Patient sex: M
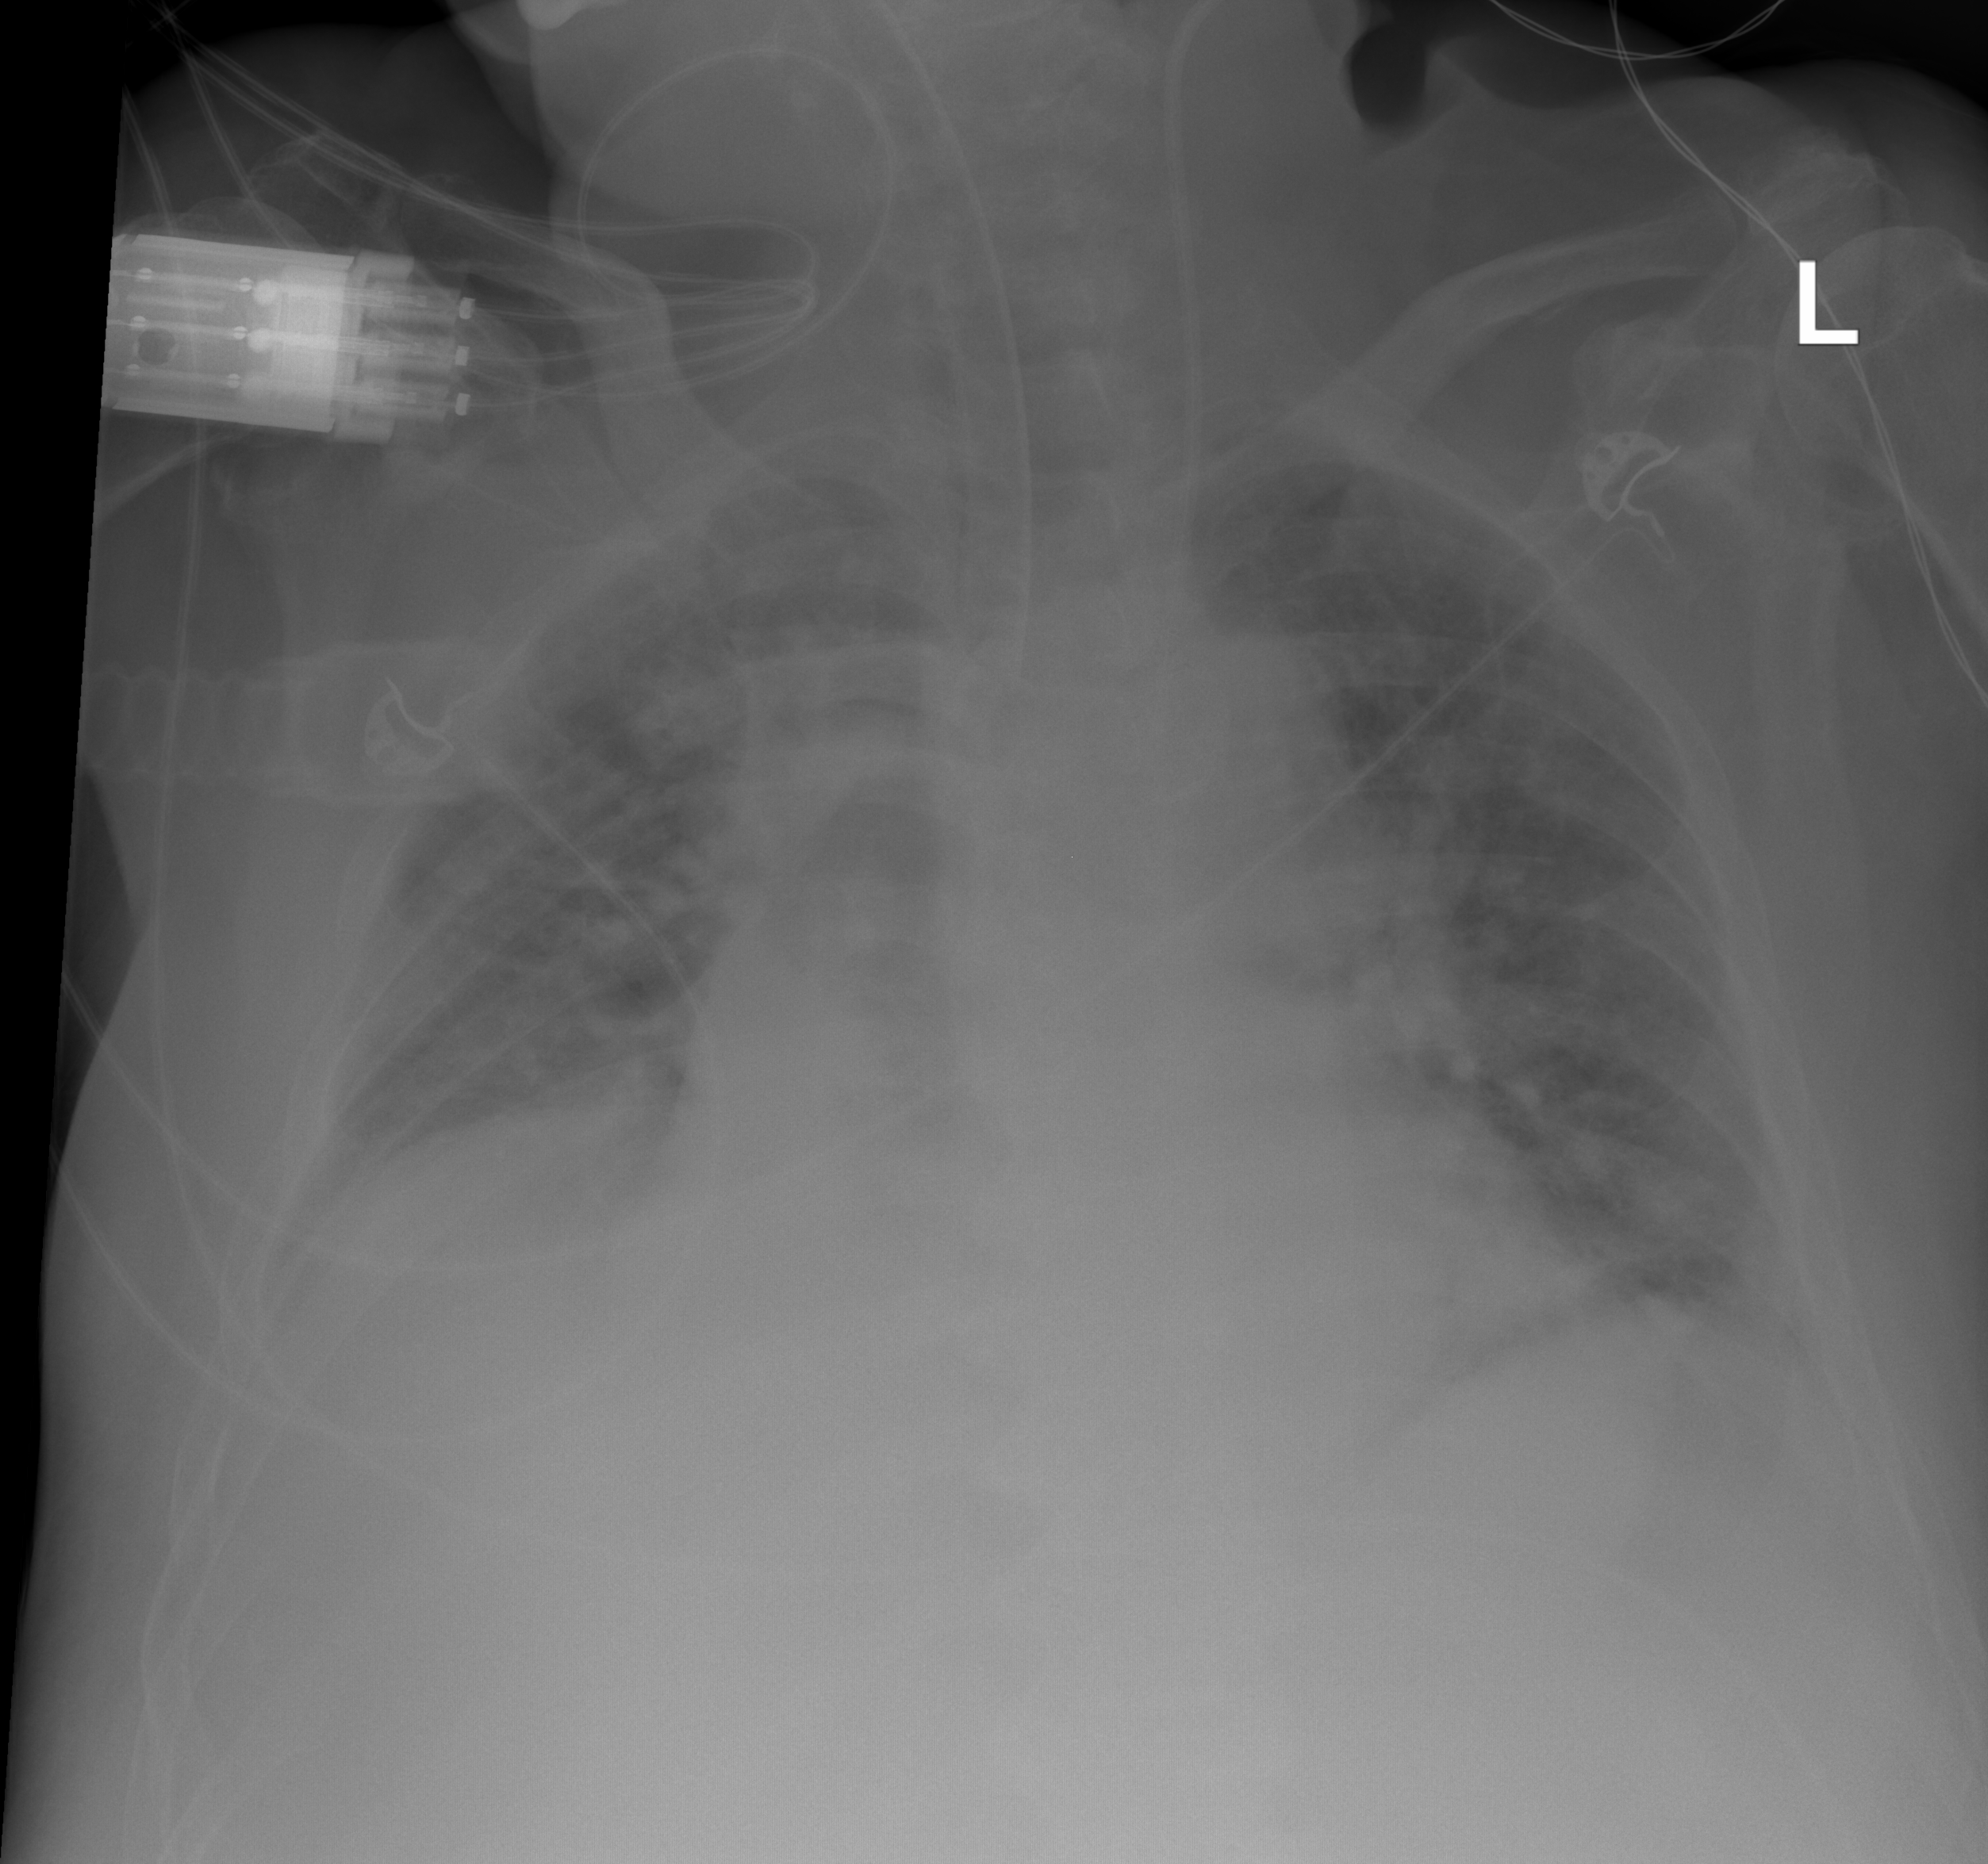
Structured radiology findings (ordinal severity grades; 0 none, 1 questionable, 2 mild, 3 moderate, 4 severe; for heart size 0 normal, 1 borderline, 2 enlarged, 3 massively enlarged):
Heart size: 2
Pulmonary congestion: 2
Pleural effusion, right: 0
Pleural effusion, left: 0
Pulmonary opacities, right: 0
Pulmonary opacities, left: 0
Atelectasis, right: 2
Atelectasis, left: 2